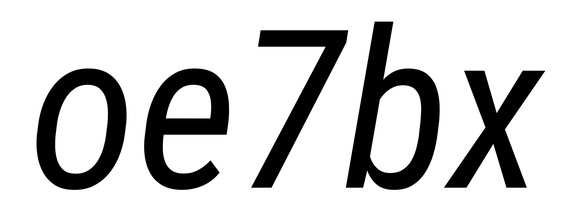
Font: Roboto-Italic_Condensed_Italic